三年级 · 组合数学
一个车队的六辆卡车重量如下, 现在它们要从一个渡口过江, 已知渡船限载 20 吨, 怎么安排能让这个车队两次就能顺利过江?

4000 千克 5 吨 $\quad 8$ 吨

8500 千克 7 吨

5500 千克
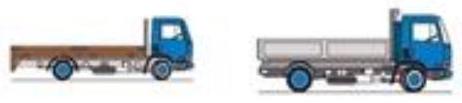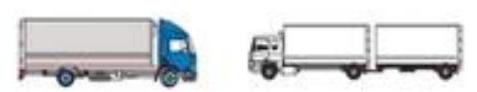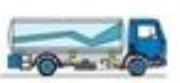
答案: 4000 千克、 8500 千克和 5500 千克一趟, 5 吨、 8 吨和 7 吨一趟.